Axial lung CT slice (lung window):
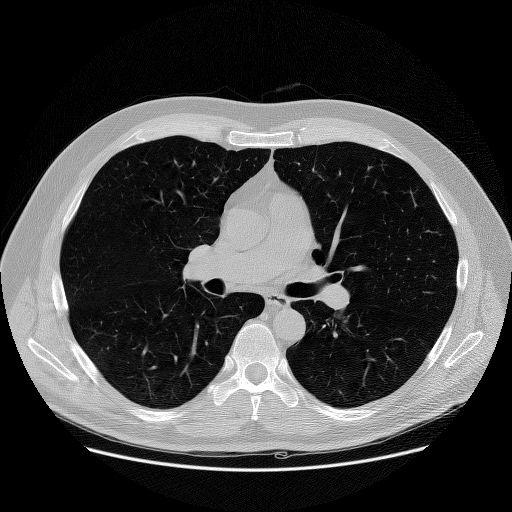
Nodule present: no